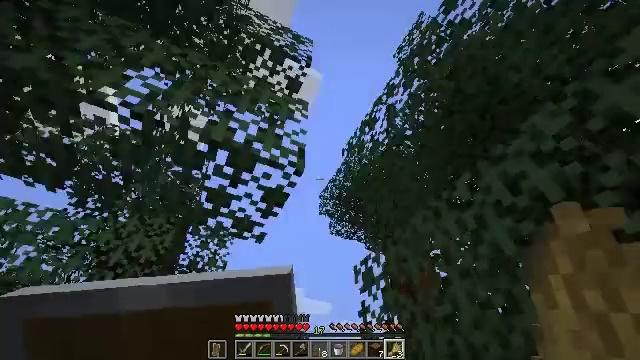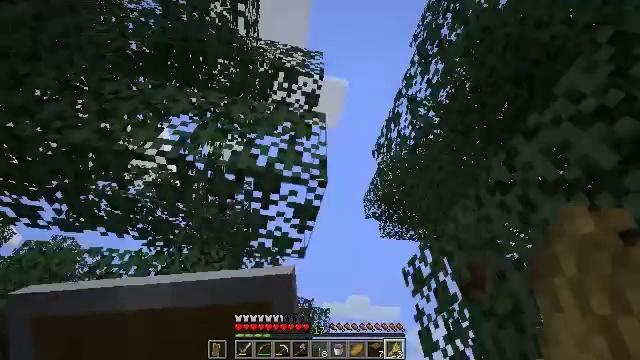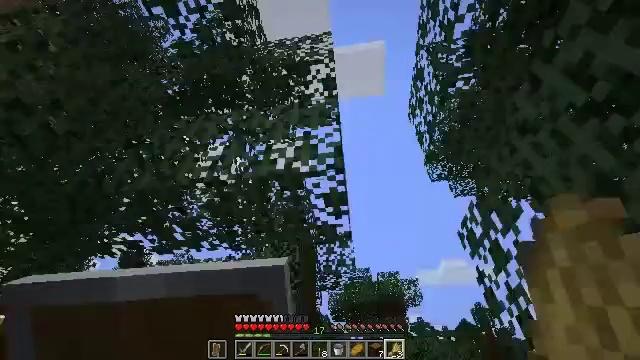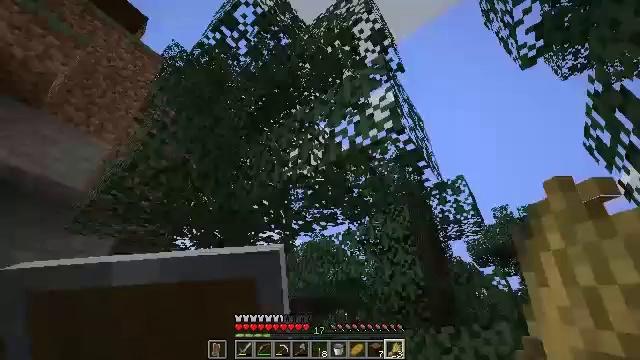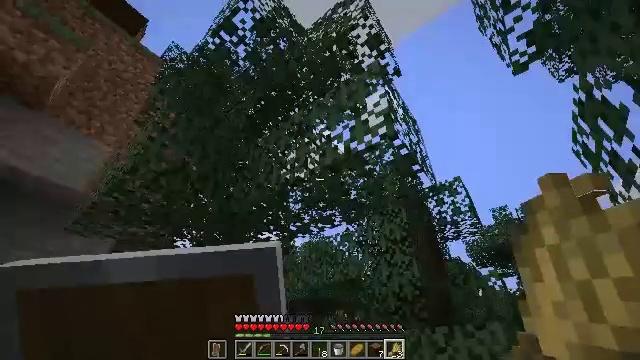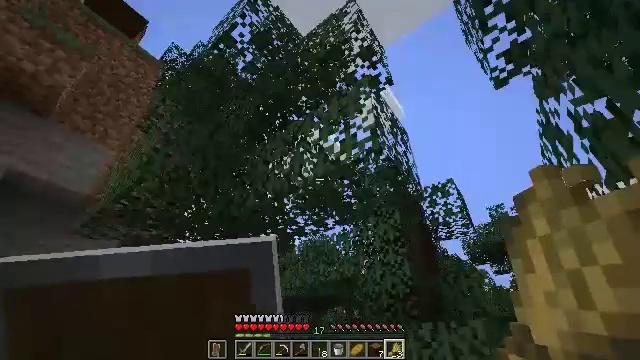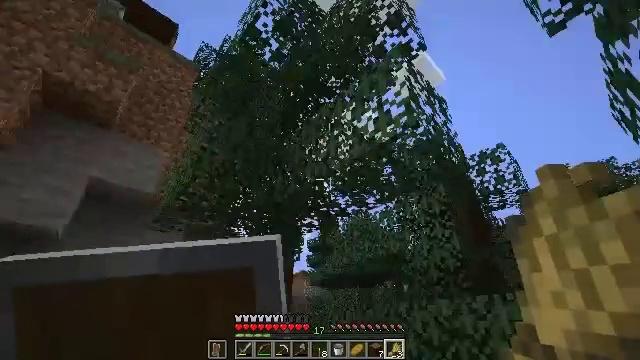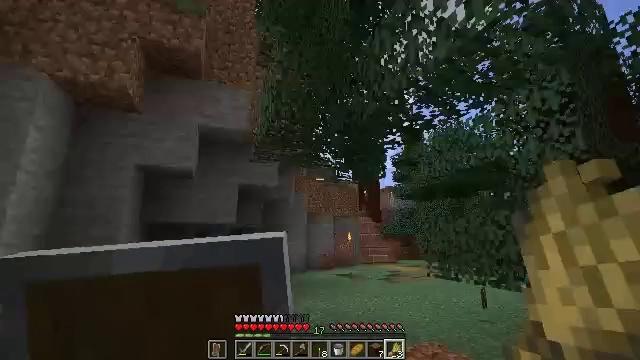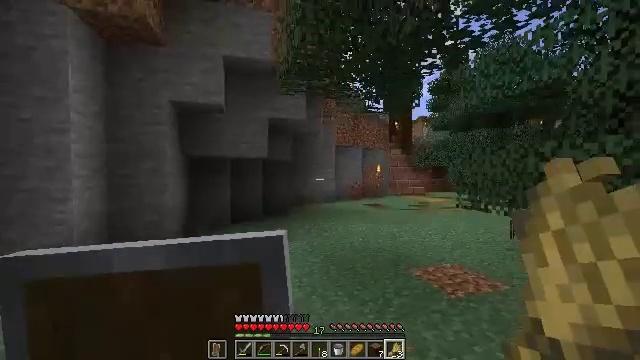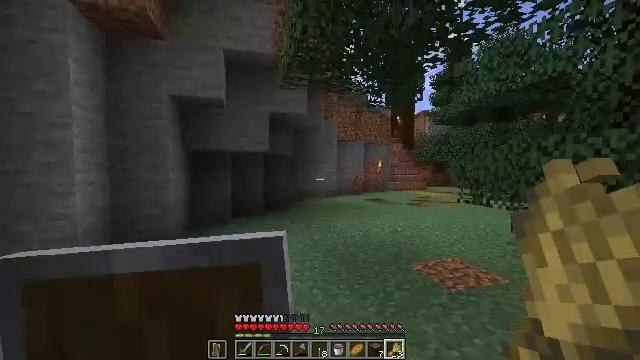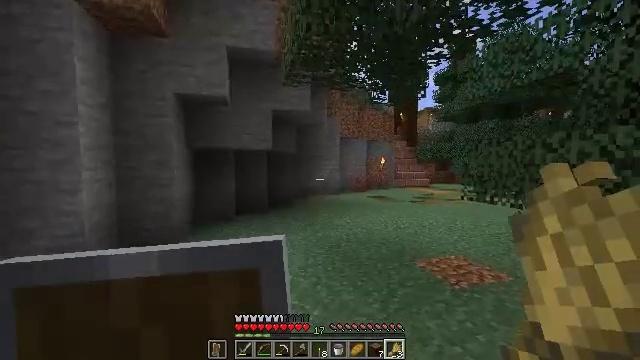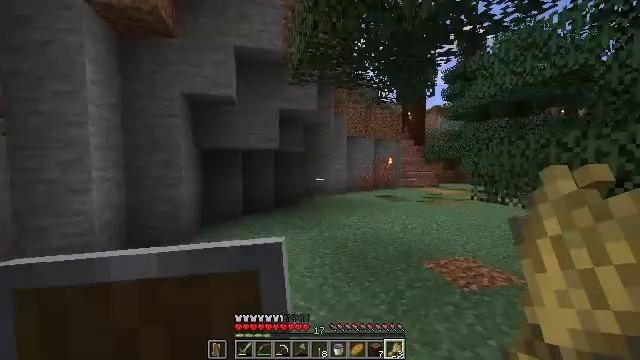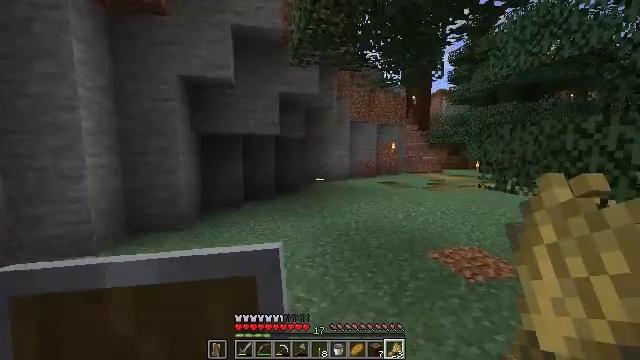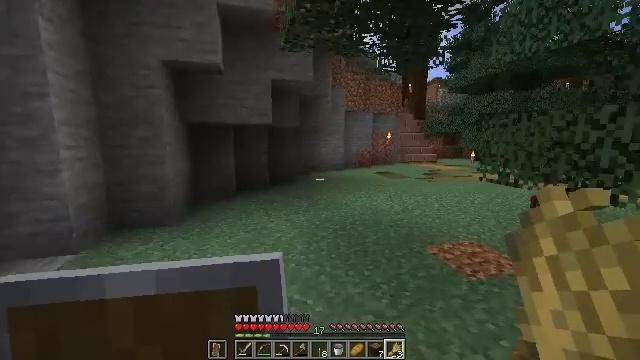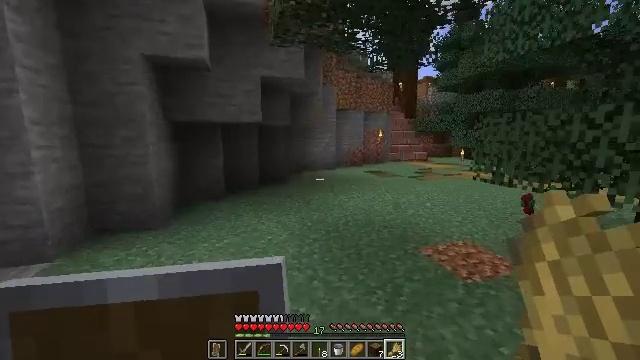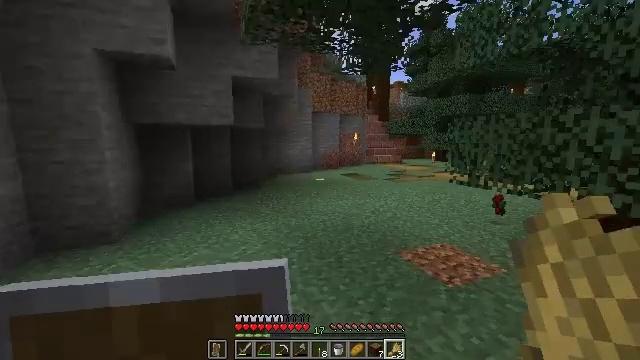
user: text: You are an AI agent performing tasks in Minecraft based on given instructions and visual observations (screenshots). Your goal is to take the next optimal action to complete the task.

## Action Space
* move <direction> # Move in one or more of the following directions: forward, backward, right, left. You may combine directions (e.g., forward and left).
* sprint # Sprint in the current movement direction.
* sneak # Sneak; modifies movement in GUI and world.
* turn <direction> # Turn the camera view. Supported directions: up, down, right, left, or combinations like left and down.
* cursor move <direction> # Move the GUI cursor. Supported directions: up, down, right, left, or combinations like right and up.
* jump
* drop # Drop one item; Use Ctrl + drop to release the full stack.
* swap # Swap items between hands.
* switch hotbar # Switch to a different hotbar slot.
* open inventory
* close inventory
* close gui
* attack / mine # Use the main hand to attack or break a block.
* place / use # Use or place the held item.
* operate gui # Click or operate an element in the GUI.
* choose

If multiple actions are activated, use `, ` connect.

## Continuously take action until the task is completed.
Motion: motion action
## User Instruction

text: Break down the cobblestone wall to collect it.
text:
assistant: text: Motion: move right, turn left and up
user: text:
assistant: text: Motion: move back and move right, turn left and down
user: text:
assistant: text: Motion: move back and move right, turn left and down
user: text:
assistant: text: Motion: move back
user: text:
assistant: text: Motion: no_op
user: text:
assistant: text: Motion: turn left and down
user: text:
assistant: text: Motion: turn left and down
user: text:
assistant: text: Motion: turn left and down
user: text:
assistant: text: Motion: turn down
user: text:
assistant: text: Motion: no_op
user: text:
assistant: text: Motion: move forward, turn left
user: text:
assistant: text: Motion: move forward, turn down
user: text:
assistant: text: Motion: move forward, turn right and down
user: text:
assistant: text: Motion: move forward, turn right
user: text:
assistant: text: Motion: move forward, turn right
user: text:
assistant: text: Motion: move forward, turn right and up
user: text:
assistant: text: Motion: move forward, sprint
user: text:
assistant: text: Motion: move forward, sprint
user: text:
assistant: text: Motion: move forward, sprint
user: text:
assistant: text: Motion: move forward
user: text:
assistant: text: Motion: move forward
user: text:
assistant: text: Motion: move forward, turn right and down
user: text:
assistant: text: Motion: move forward, turn right and down
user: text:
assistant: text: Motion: move forward, turn right
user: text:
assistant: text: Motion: move forward
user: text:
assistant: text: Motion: move forward
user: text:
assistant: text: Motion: move forward
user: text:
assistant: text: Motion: move forward
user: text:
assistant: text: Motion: move forward
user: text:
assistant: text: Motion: move forward, turn right